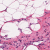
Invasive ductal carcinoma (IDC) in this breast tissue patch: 0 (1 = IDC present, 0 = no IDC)